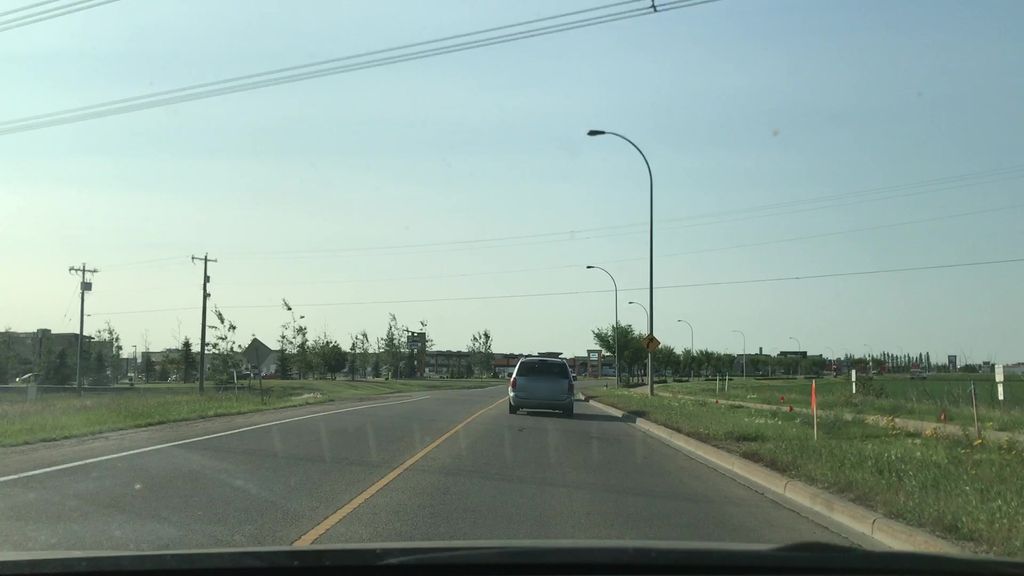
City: edmonton